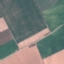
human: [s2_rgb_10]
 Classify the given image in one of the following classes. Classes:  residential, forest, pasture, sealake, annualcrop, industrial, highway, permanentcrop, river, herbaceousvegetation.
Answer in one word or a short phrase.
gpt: AnnualCrop